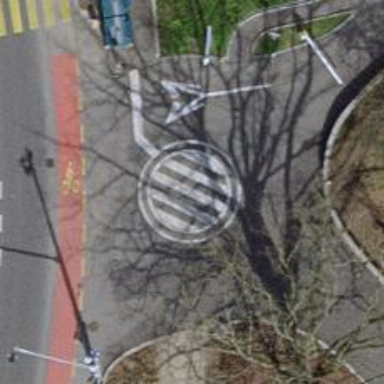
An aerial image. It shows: Mini roundabout on the road.